Question: I am creating a tooltip for the network graph in d3js where each node have circle and text.
What I am trying to do is that when user try to mouseover/mouseout on the circle/text the tooltip is getting show/hide accordingly. So when the user mouseover from circle to text the tooltip is flashing on and off and changing the position of the tooltip. This is because that I have given the show/hide event to both the element like this.
'''
circles.on("mouseover", showDetails);
circles.on("mouseout", hideDetails);
text.on("mouseover", showDetails);
text.on("mouseout", hideDetails);
'''
and also when I hover the some nodes the tooltip div will be at the top of the cursor so when I move up the cursor the the mouse pointer will be hover the div and the tooltip is flashed on and off.

Is it possible to combine the text, circle and tooltip div for a particular node as a single element and also to show the tooltip without the frequent changing in the position. Is there any other possibilities to do this?
He is my jsbin link: <URL>
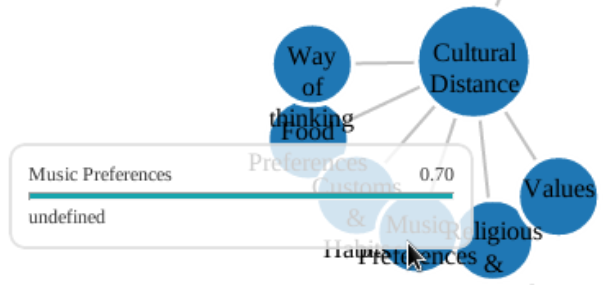
Answer: You should use 'circles.on("mousemove", showDetails);'
I alse added css
'''
svg text {
pointer-events: none;
}
'''
Here is how it looks like now - <URL>